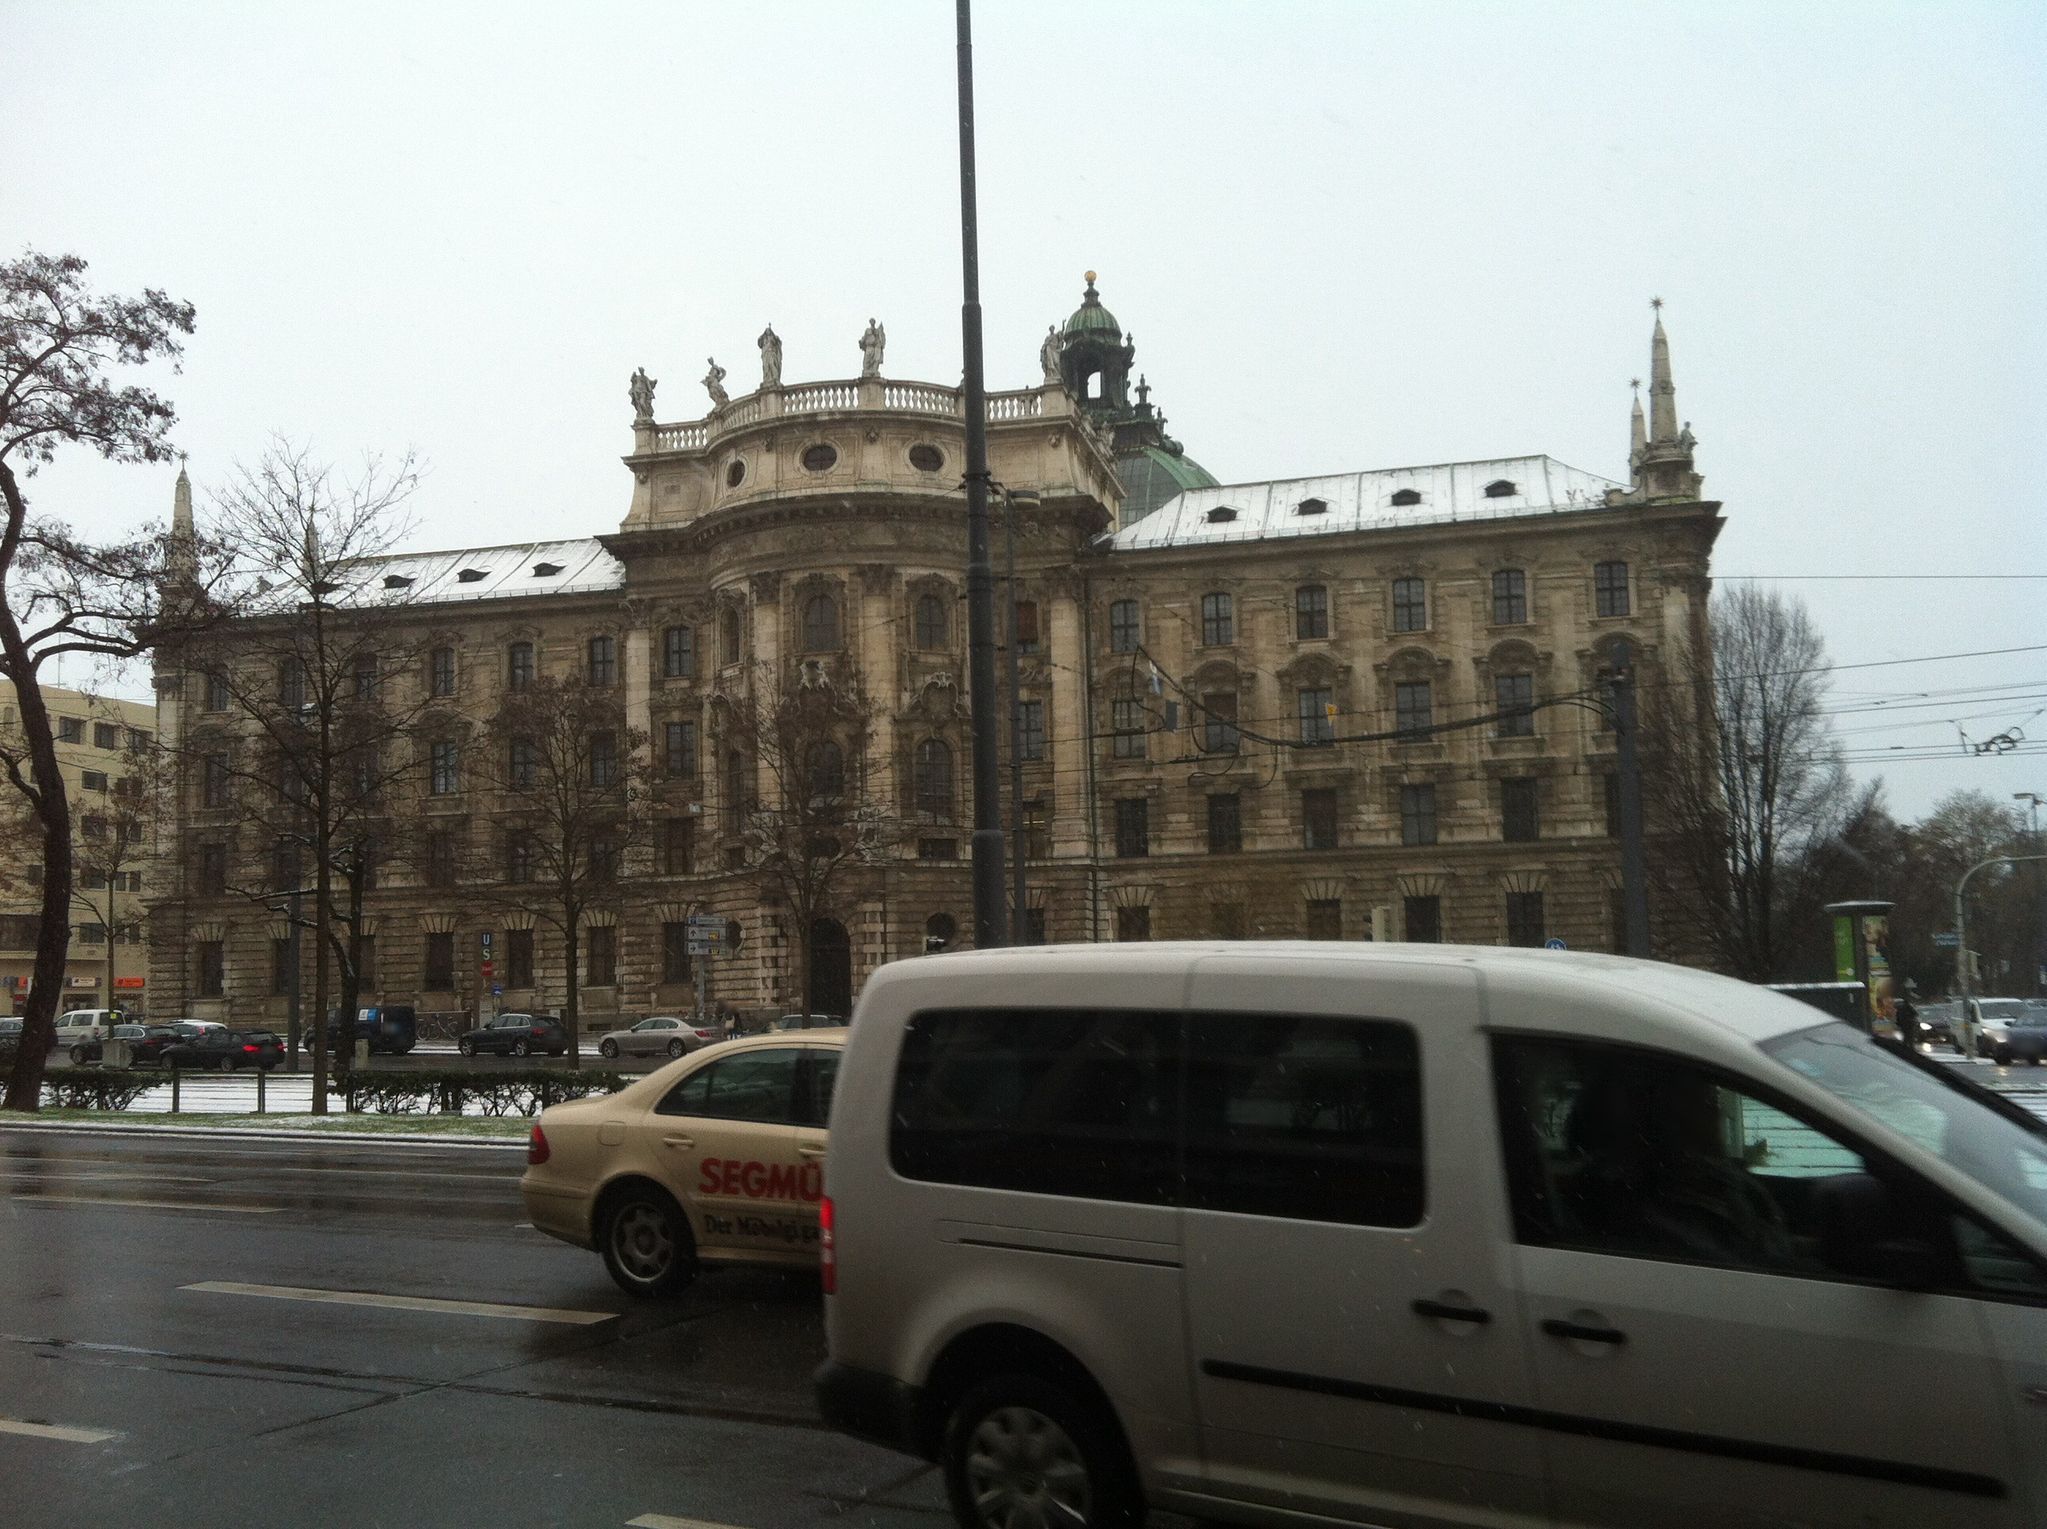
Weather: rainy
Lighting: day
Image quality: good
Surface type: walking surface
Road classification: secondary
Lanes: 2
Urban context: urban centre
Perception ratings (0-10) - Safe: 7.83, Lively: 7.33, Beautiful: 5.34, Boring: 3.7, Depressing: 6.55, Wealthy: 9.17